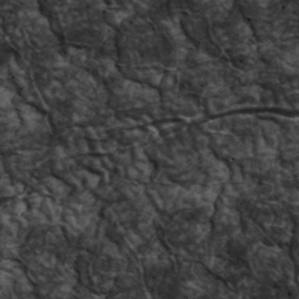
Label: non_frost